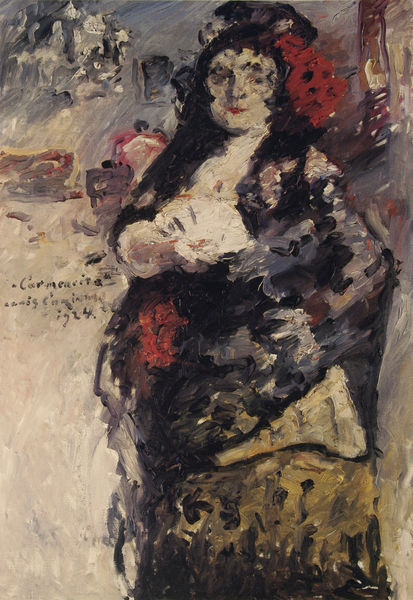
Titel: Carmencita
Künstler: Lovis Corinth
Standort: Frankfurt (am Main)
Institution: Das Städel, Städelsches Kunstinstitut und Städtische Galerie
Schlagwörter: akt, blau, gemälde, hand, nackt, umhang, weiß, gelb, grün, impressionismus, landschaft, ocker, stadt, ausschnitt, blume, blumen, braun, brust, bunt, busen, decolte, fenster, frau, frisur, grau, haar, hell, hintergrund, kleid, licht, mund, nase, profil, raum, rücken, schwarz, skizze, stuhl, stühle, zimmer, blick, blüten, dame, gebäude, haus, rosen, rot, schal, schleier, tuch, expressionismus, fächer, malerei, rock, alt, flaschen, regal, wand, arm, arme, augen, gesicht, inkarnat, kleidung, knoten, stehen, bild, bildnis, portrait, porträt, signatur, öl, häuser, pastos, figur, gewand, haare, interieur, kostüm, sessel, kind, mutter, prostituierte, sängerin, tanzen, tänzerin, lippen, schminke, lächeln, spanien, brüste, farbig, schrift, sofa, abstrakt, berge, kamm, mauer, farbe, baby, wild, dick, duktus, impressionistisch, inschrift, büste, dunkelrot, tusch, lippenstift, entblößt, exotisch, striche, dirne, corinth, spanisch, burg, expressionistisch, stillen, künstler, lautrec, kunst, pinselduktus, pinselstrich, toulouse-lautrec, flecken, flamenco, zigeunerin, verwischt, mauern, hüfte, durchsichtig, korsett, ganzkörperporträt, undeutlich, breit, nelken, bau, decoltee, ablage, schauspielerin, delacroix, vorne, bardame, mantilla, kunstwerk, spanierin, hure, netzt, poartrait, bloss, carmen, umhan, ruch, bab, ront, carmensita, devolte, rust, 1924, zigäunerin, carmearira, carmencita, lippen7